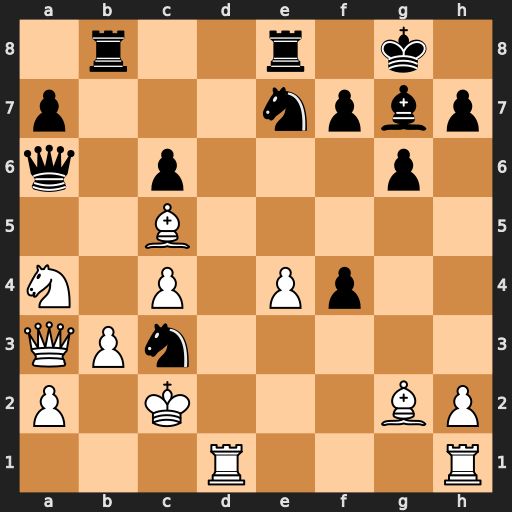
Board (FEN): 1r2r1k1/p3npbp/q1p3p1/2B5/N1P1Pp2/QPn5/P1K3BP/3R3R
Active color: w
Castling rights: -
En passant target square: -
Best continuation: Nxc3 Qxa3 Bxa3